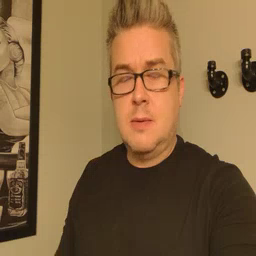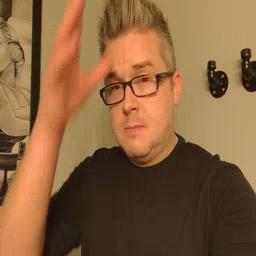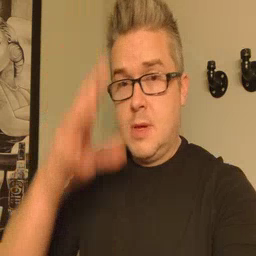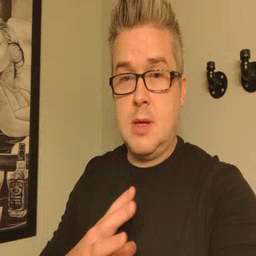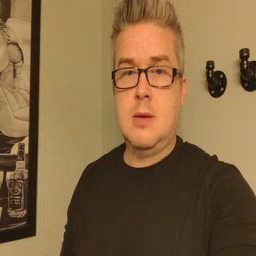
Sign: man